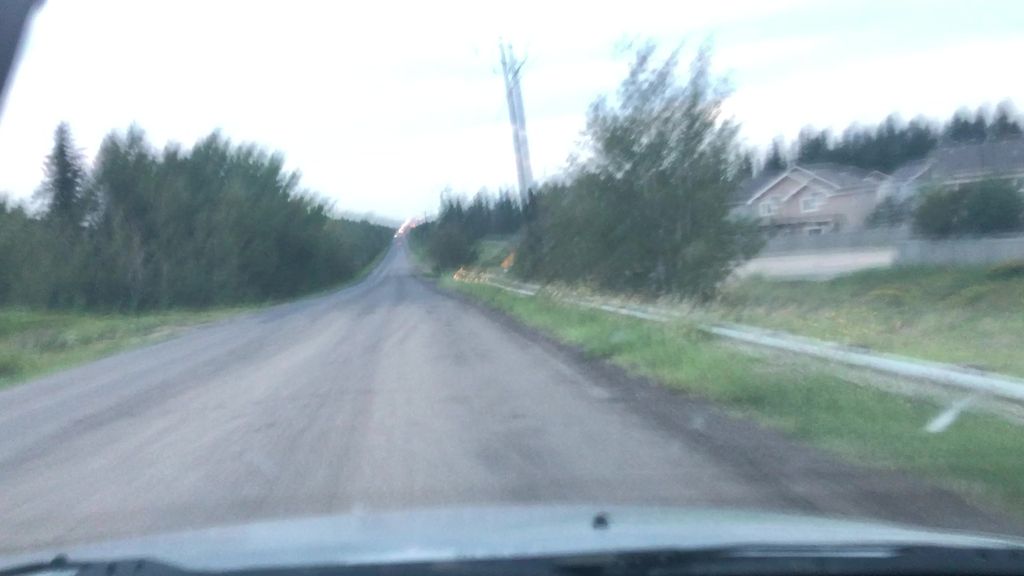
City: edmonton